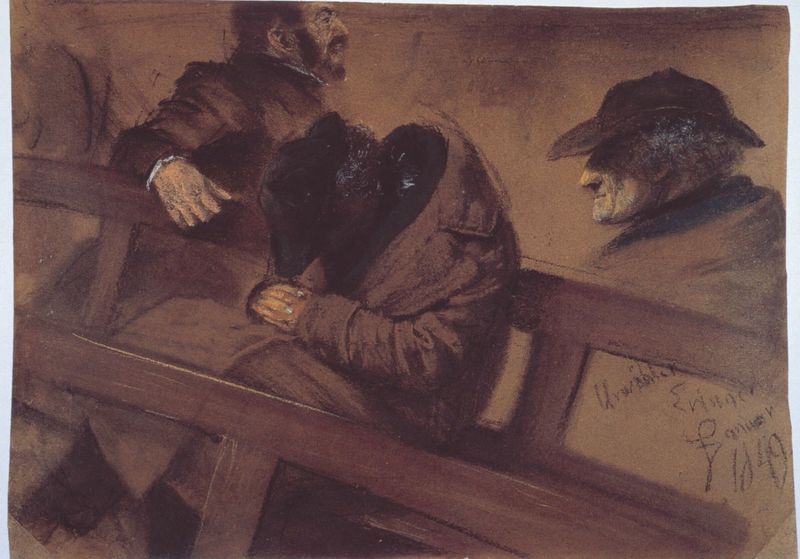
Titel: Zwei Urwähler (und Studie zu einem der Köpfe)
Künstler: Adolph Menzel
Institution: Privatbesitz
Schlagwörter: blau, dunkel, gemälde, hand, kopf, mann, schatten, schlaf, weiß, menschen, sitzen, bewegung, braun, finger, frau, grau, haar, holz, hut, hüte, kreide, köpfe, licht, männer, nase, ohr, pastell, profil, rücken, schwarz, skizze, zeichnung, rot, alt, bart, bärte, gesichter, hemd, jacke, mütze, profile, alte, falten, gesicht, kragen, vollbart, hände, rückenlehne, signatur, kirche, figur, haare, mantel, realismus, sitzend, drei, gebeugt, locken, schräg, lächeln, schrift, schlafen, schlafend, unterhaltung, studie, datierung, signiert, bank, lehnen, gefaltet, datum, geländer, gesenkt, warten, lachen, tusche, unterschrift, ringe, kohle, brille, beten, gebet, entwurf, bänke, versunken, fingernägel, müde, gebückt, holzbank, armut, schlafender, zeichung, bankreihen, gemäle, schläft, unvollständig, zusammengesunken, schläfer, penner, obdachloser, eingenickt, banl, arm und reich, einnicken, 1849